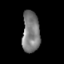
Tissue: skin
Cell type: Epithelial cells
Senescence score: 0.2202
Nuclear area (px): 705
Mean DAPI intensity: 124.6